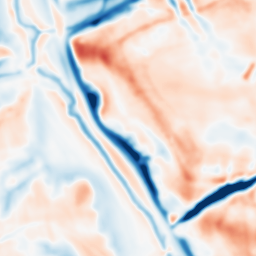
Category: multiscale
Decomposition family: dog
Decomposition parameters: sigma_low: 2
sigma_high: 10
Upsampling method: quadratic
Upsampling parameters: scale: 8
Upsampling scale: 8